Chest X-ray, AP view. Patient: 72 years old, sex F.
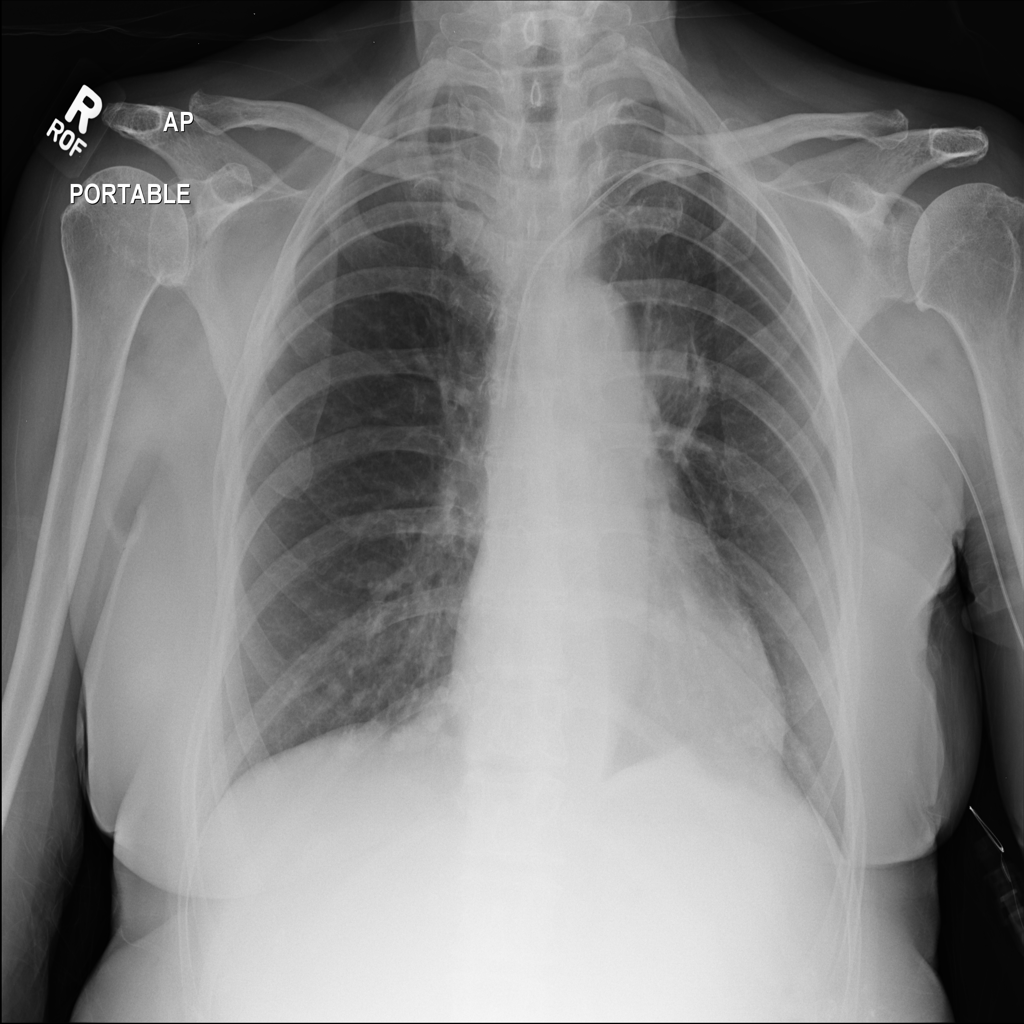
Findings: Mass